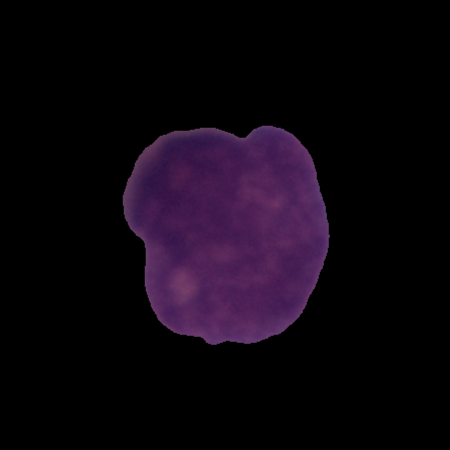
Label: cancer